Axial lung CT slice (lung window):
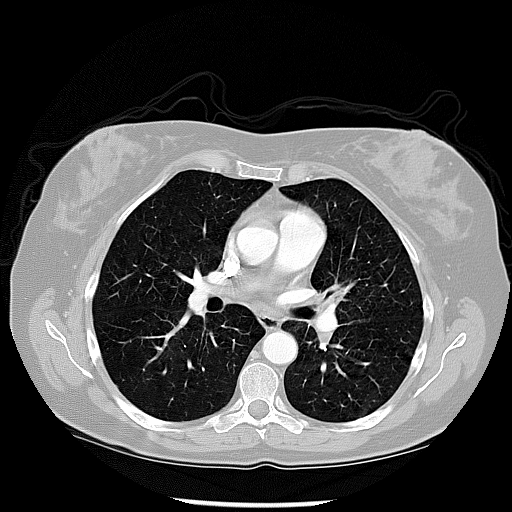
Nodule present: no